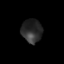
Tissue: lung
Cell type: Epithelial cells
Senescence score: 0.2213
Nuclear area (px): 467
Mean DAPI intensity: 44.418